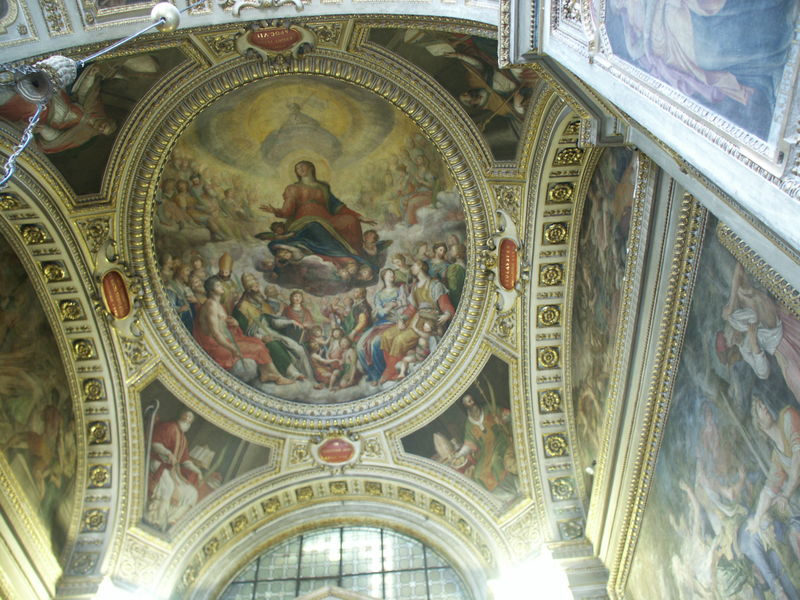
Titel: Ausstattung der ersten Kapelle auf der Südseite in Il Gesù in Rom
Künstler: Agostino Ciampelli
Standort: Rom, Il Gesù (EU - I - Latium)
Schlagwörter: blau, gemälde, gott, gruppe, himmel, mann, wolken, grün, menschen, sitzen, bunt, fenster, lampe, weiss, rot, malerei, bart, kirche, gold, decke, klassizismus, rund, engel, bogen, stuck, gewölbe, zwickel, fries, anhänger, üppig, jesus, fresken, deckengemälde, fresko, jünger, mittelfeld, maria, himmelfahrt, deckenmalerei, vierung, fester, geölbe, würdenträger, mariae himmelfahrt, christi himmelfahrt, maria himmelfahrt, gewälbe, marai, vierungskuppel